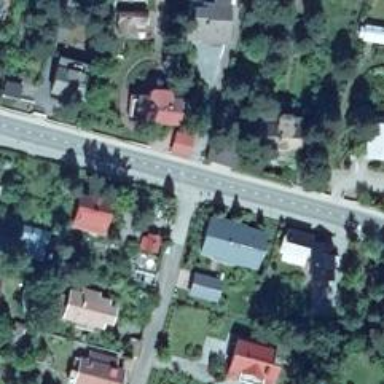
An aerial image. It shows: Uncontrolled crossing on the road.